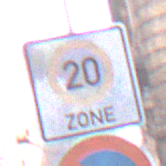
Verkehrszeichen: BeginnZone20
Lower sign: EingeschraenktesHalteverbot
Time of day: SunriseSunset
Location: Outdoor (Urban)
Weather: PartlyCloudy
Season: NotSpecified
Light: Natural